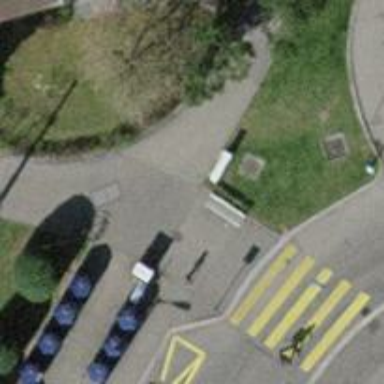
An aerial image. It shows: Street cabinet of man-made origin.